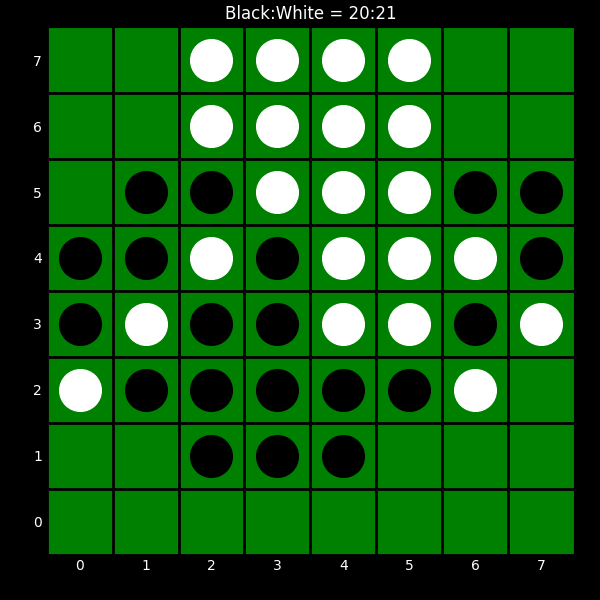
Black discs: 20
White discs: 21